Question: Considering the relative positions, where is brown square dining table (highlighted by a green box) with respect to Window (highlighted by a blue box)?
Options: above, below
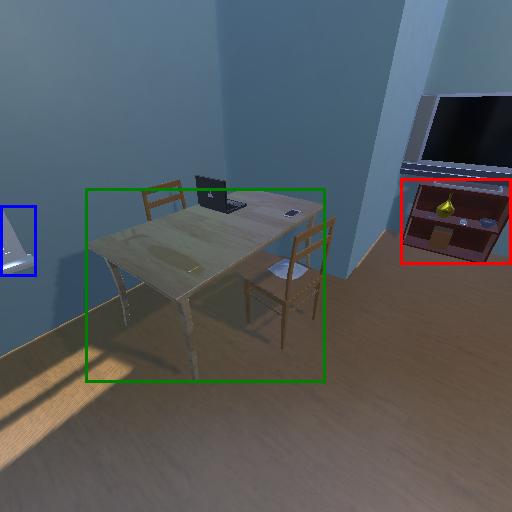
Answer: above